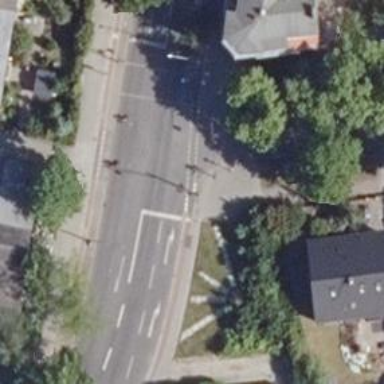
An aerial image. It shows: Road with traffic signals.